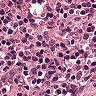
Metastatic tissue present: no